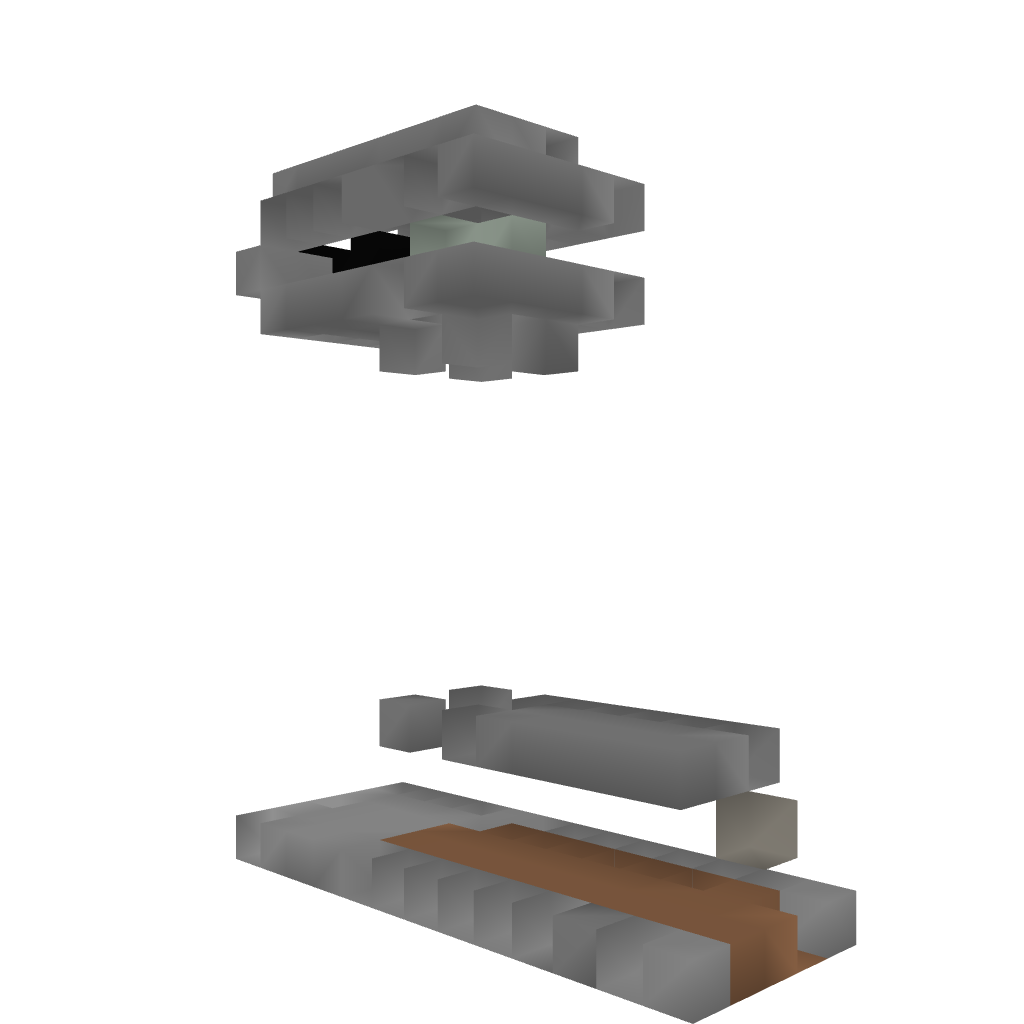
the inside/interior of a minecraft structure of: multifire trap trigger